Field crop: maize
Growth stage: 1
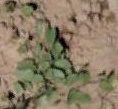
Species: convolvulus